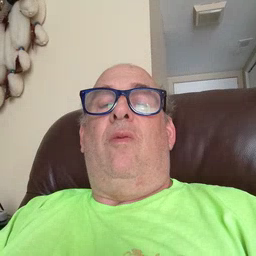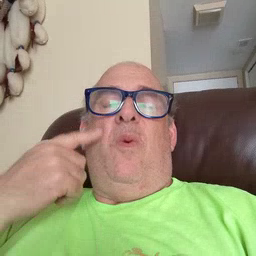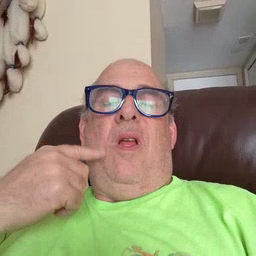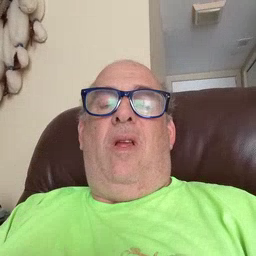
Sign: cry